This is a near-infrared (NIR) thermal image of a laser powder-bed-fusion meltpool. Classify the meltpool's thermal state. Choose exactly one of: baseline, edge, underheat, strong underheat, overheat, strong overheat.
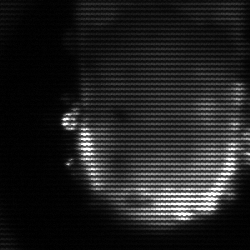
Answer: baseline